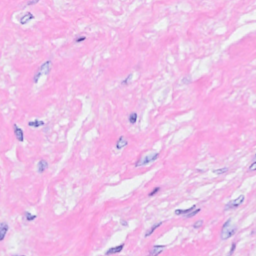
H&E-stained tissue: Breast